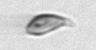
Label: Cryptophyta